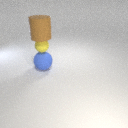
large blue rubber sphere below large brown rubber cylinder